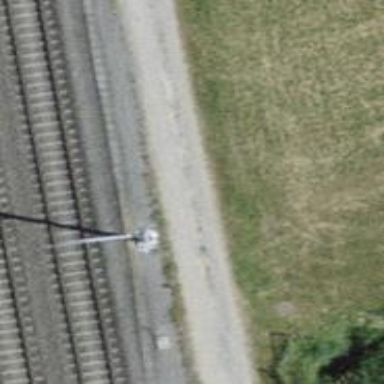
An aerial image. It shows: Track with grade2 tracktype.